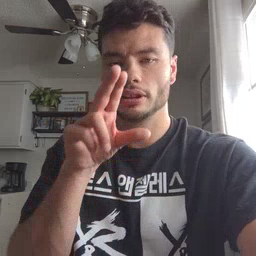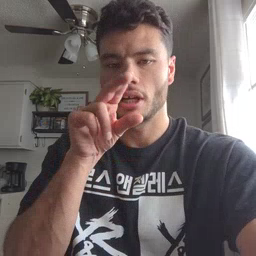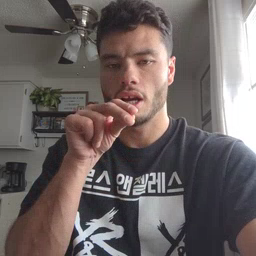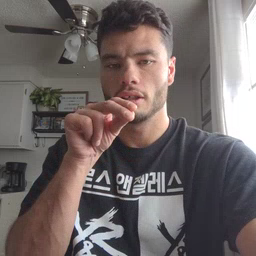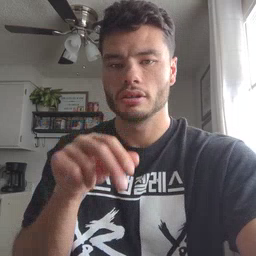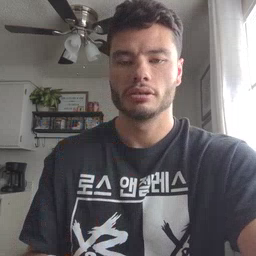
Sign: duck